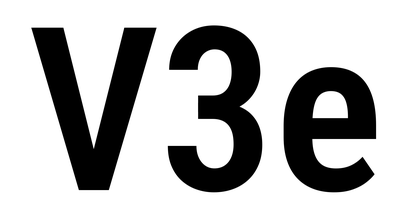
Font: Roboto_Condensed_SemiBold